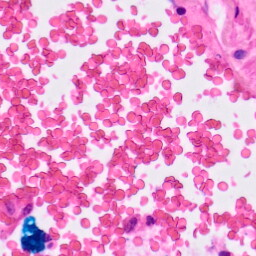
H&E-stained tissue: Lung